Interaction volume radius: 5 \u00c5
Interaction volume height: 10 \u00c5
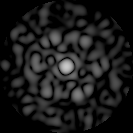
Disorder parameter: 0.8288